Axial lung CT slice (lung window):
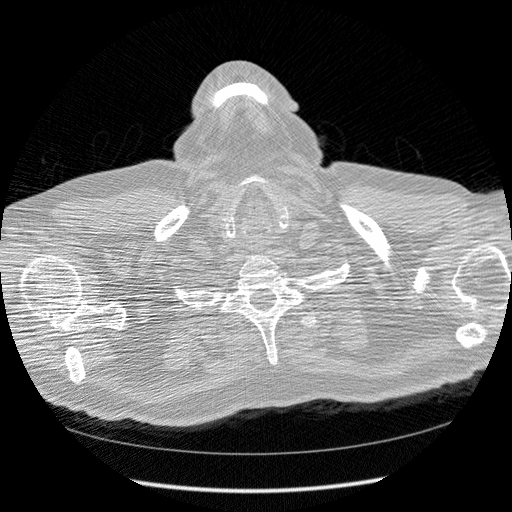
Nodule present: no